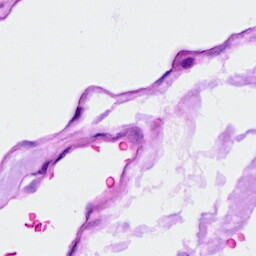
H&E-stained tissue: Ovarian